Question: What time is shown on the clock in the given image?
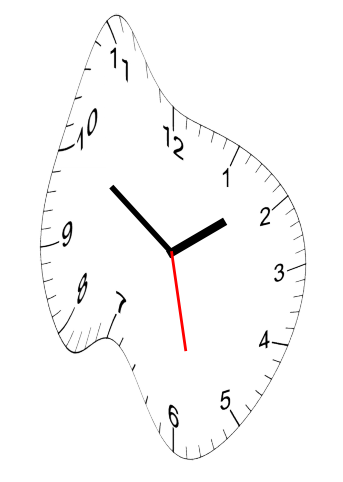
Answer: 01:50:28